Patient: sex M, age 76
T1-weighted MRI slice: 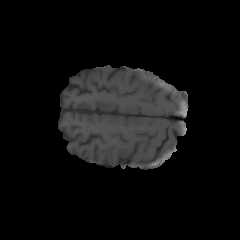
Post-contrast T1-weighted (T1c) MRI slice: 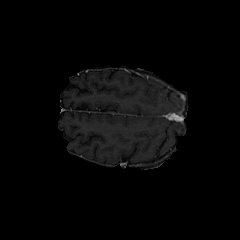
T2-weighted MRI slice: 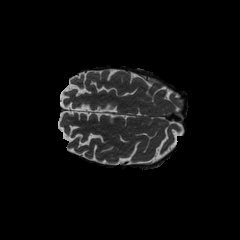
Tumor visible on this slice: no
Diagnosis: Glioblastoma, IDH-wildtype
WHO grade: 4